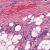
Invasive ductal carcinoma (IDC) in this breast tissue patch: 1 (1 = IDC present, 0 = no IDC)